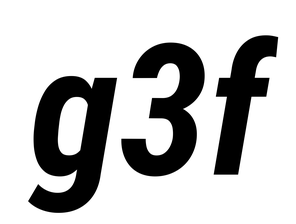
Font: Roboto-Italic_Condensed_Bold_Italic